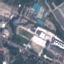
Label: Industrial